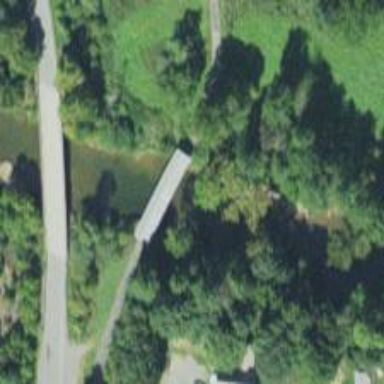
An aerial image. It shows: Service road on bridge.